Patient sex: M
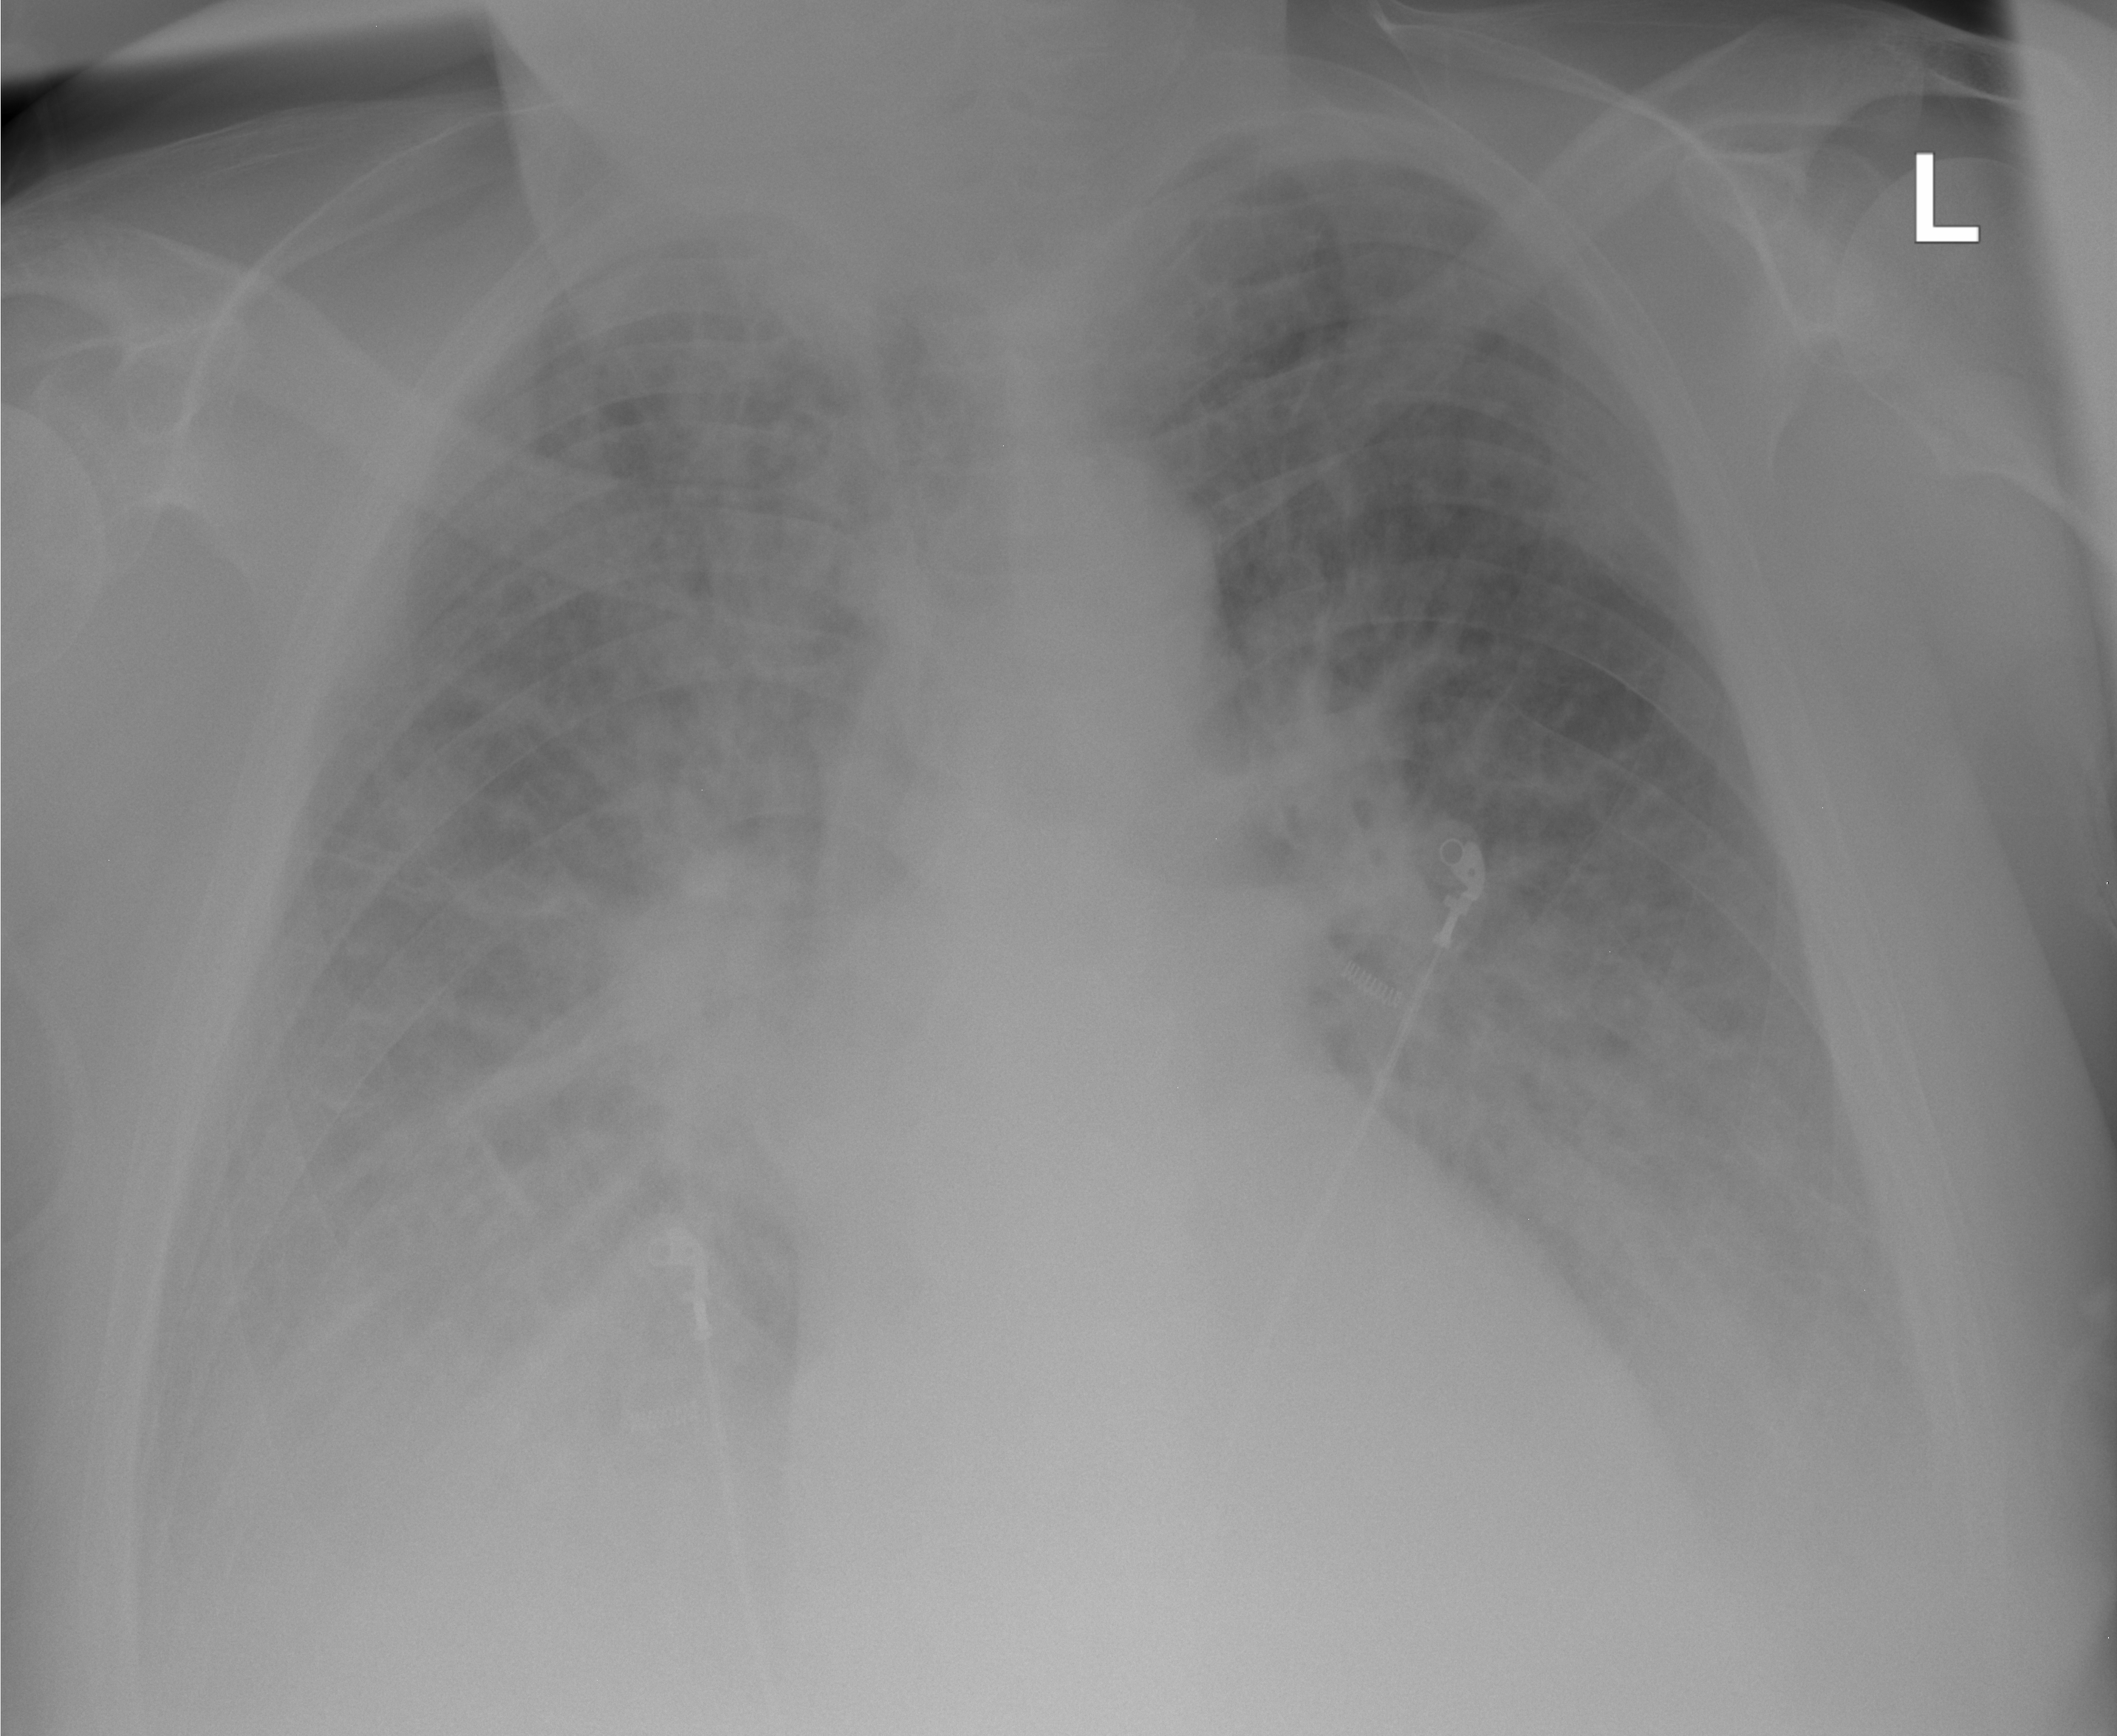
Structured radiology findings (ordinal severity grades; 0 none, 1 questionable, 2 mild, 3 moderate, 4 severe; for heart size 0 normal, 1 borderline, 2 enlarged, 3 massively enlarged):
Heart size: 2
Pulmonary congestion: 3
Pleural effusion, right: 2
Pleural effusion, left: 2
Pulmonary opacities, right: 2
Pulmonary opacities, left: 1
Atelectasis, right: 2
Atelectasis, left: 2